Question: Consider transmitting a 10,000 bit message over two links, from source to destination hosts via a router (see figure below). The router uses store and forward packet switching. The link between the source host and the router is 1,000 meters long, and the link between the router and the destination host is also 1,000 meters long. Both links have a transmission rate of 1 Mbps. Assume a propagation speed of 2*10^8 m/sec. Assume that the only delays are transmission delays and propagation delays.
a.Suppose the message is sent as one 10,000 bit packet. What is total delay in sending the message from source to destination?
b.Now suppose that the message is broken into four packets, each 2,500 bits. What is the total delay in sending the message from source to destination?

Hi, I'm new to networking and need some help on my assignment.
I think the first one might be dprop+dtrans = 1000/(2*10^8) + 10000/(10^6), but not sure.
Can anyone give some help?
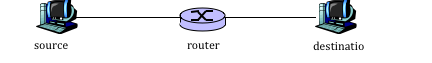
Answer: Q1. The time taken for the first bit to reach first hop: 1000/2*10^8s.
Time taken for transmitting 10000 bits : 10000/1M Secs
'''
So, by the end of '10000/1M + 1000/2*10^8 sec'. the whole packet will reach the router.
'''
As you said in your question - assuming there is no processing delay in the router, at the end of the before said time, the router starts transmitting the packet. And from the router to destination takes the same amount of time as source to router. So at the end of 2* before said time, destination gets the whole packet.
Q2. The only difference between first scenario and second scenario is based on the logic you mentioned in the question. That means, the router is able to transmit only after the whole packet is received. so it has to wait the previously calculated amount of time to start transmitting. But in the second scenario since the packet size if 1/4 of original, it can start transmit the first pkt at the end of 1/4 of original time. But in both the scenarios the time at which last bit is received on the destination will be the same.
Does it answer your question?